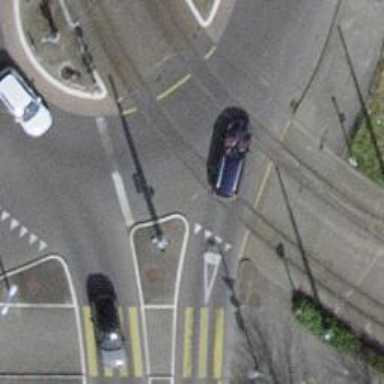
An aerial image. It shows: Roundabout at primary highway.